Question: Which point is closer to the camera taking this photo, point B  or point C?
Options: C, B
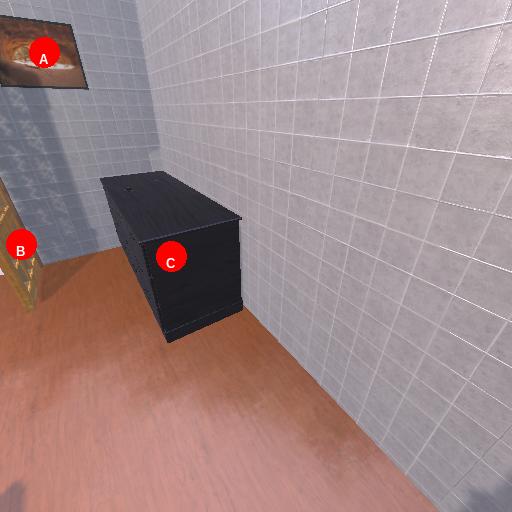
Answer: C